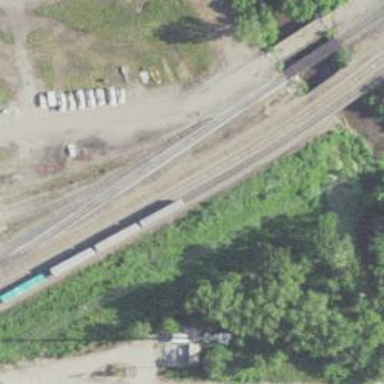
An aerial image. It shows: Railway siding with rails.